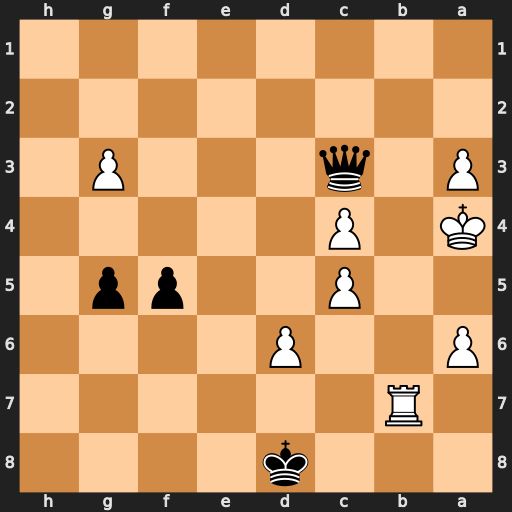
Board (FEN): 3k4/1R6/P2P4/2P2pp1/K1P5/P1q3P1/8/8
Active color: b
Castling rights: -
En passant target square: -
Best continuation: Qxc4+ Ka5 Qxc5+